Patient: sex F, age 78
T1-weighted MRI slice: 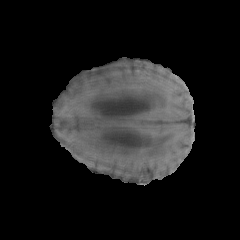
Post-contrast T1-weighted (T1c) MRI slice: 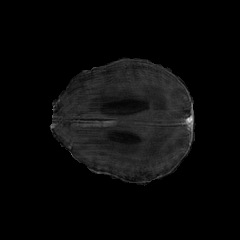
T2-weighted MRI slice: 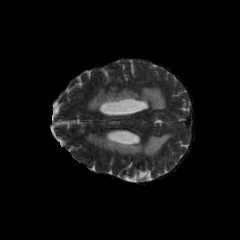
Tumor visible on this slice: no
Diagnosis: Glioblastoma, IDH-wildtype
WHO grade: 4